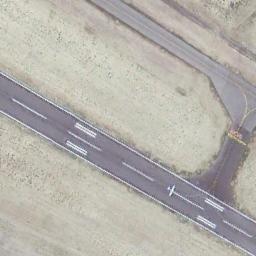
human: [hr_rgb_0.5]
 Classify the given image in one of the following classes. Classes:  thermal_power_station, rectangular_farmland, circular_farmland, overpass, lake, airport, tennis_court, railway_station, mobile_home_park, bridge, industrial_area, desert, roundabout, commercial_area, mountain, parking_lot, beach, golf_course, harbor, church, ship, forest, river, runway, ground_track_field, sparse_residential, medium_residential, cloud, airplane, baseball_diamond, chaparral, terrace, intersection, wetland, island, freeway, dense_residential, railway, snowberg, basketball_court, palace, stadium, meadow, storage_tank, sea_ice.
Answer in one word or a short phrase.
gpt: runway